Question: I have two questions about d3 line graphs.
I have the following line graph:

Here is a jsfiddle: <URL>
The data looks like this:
'''
var sampleData = [
["2012-01", 2+Math.random()],
["2012-02", 2+Math.random()],
["2012-03", 2+Math.random()],
["2012-04", 2+Math.random()],
["2012-05", 2+Math.random()],
["2012-06", 2+Math.random()],
["2012-07", 2+Math.random()],
["2012-08", 2+Math.random()]];
'''
and the code to convert the date is as follows:
'''
var parseDate = d3.time.format("%Y-%m").parse;
'''
I have two questions:
1. How do I tell d3 to abbreviate the months (February becomes Feb.) and
2. Why does it change 01-2012 to "2012" and not "January"?
If there is no way to abbreviate the months, can someone help me change the d3 code so it simply outputs the data date as a string? This way I can write javascript code to manually parse and abbreviate the date in the data.
Thanks!
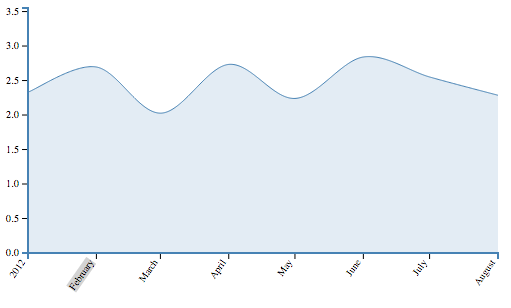
Answer: You will have to use 'tickformat()' function. Here's your updated <URL>
tickFormat(d3.time.format("%Y-%b"))
More info on format specifiers: <URL>
tickformat: <URL>